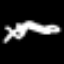
Label: squiggle